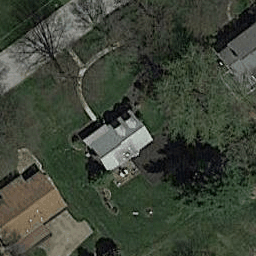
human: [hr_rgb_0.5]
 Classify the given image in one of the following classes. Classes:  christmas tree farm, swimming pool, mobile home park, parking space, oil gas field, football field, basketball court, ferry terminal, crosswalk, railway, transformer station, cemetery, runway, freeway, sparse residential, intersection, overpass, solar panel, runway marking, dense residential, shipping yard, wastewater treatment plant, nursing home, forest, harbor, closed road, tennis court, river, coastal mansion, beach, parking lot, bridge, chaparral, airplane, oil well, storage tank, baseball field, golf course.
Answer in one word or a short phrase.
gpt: sparse residential